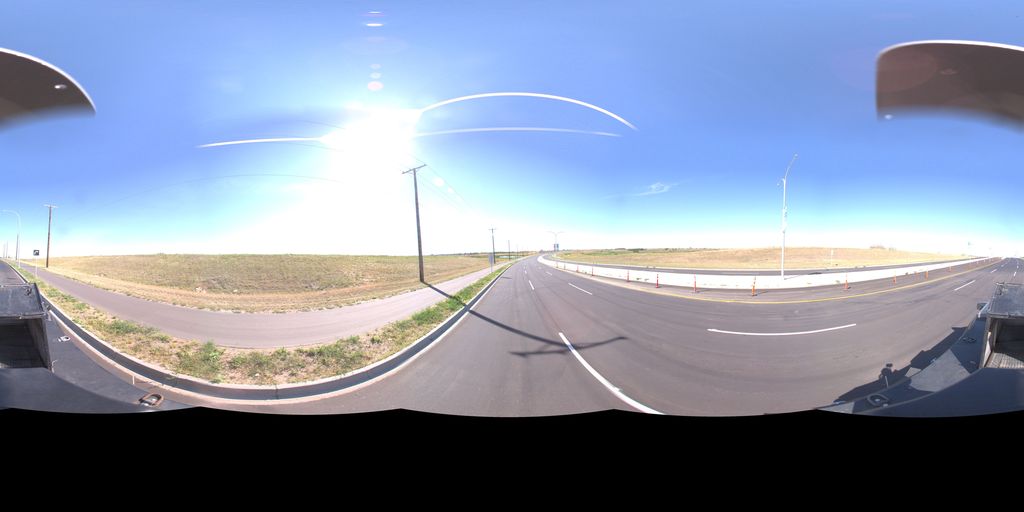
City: saskatoon